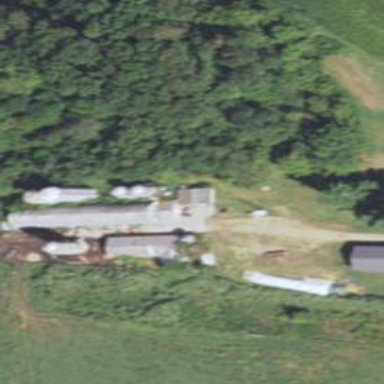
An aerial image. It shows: Silo building.